Question: Here's a tricky one...
I have a div, the contents of which should change on hove over on any part of it.
Here's a pic detailing both wanted states:

And here is best effort, so far:
<URL>
..it needs a bit of work.
Any help much appreciated!
Here's the HTML so far:
'''
<div class="item green">
<a href="#">
<h4>Welcome</h4>
<p>Click here to find out more</p>
<img src="http://www.veropixel.com/res01-170w115h.jpg"/>
</a>
</div> <!-- /item -->
'''
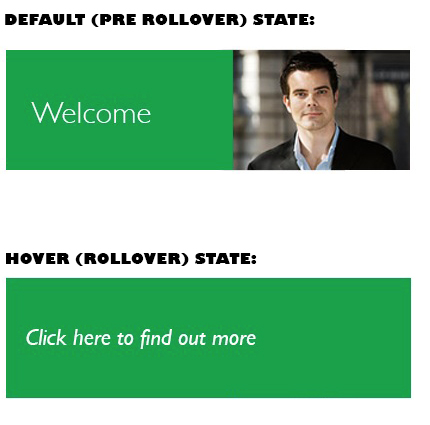
Answer: So there's my solution <URL> :
'''
$resinGreen: #00a14a;
.green { background: $resinGreen; }
.item {
width: 300px;
margin-bottom: 5px;
a {
display: block;
height: 98px;
overflow: hidden; /* cancels img float */
text-decoration: none;
h4, p {
height: 98px;
line-height: 98px; /* Two lines added to center
vertically text of course you can use display:inline-block
with vertical-align:middle */
padding-left: 15px;
margin:0;
}
img {
float: right;
height: 98px;
}
p {
display: none;
}
&:hover {
h4, img { display: none; }
p { display: block; }
}
}
}
'''
Your problem was that your link haven't a height so it's why it was blinking, i also moved img to the first place for floating